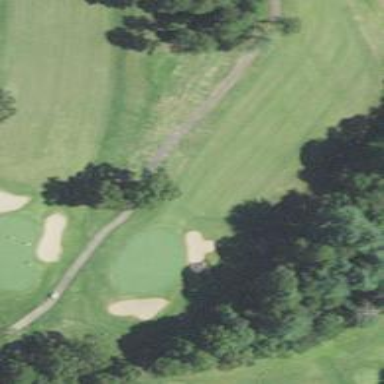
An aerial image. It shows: Path for both roads and golfers.